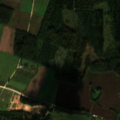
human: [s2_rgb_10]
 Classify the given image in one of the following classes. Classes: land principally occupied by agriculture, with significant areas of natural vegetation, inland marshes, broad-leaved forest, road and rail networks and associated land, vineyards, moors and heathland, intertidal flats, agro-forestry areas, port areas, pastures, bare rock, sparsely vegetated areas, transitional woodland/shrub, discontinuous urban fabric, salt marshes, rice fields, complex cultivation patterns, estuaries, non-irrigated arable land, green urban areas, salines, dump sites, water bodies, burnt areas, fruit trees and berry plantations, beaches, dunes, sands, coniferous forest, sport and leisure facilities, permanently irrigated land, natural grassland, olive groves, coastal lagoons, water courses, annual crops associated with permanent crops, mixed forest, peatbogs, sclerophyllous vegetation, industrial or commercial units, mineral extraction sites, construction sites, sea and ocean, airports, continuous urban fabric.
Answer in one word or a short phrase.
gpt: non-irrigated arable land, pastures, land principally occupied by agriculture, with significant areas of natural vegetation, broad-leaved forest, mixed forest